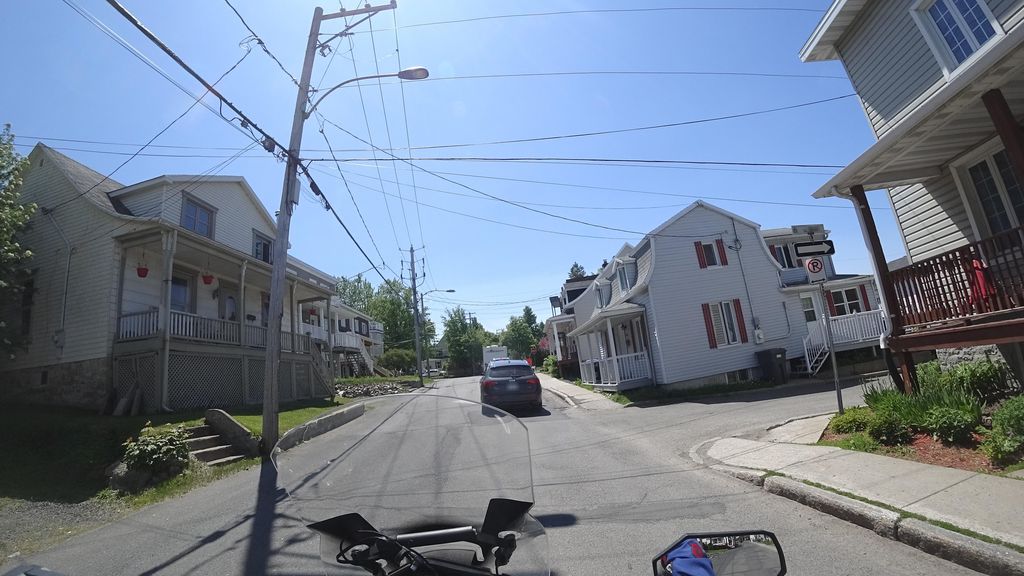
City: quebec_city